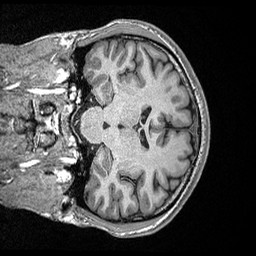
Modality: T1w
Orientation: coronal
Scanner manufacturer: ge
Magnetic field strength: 3 T
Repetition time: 2.349 s
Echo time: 0.002968 s